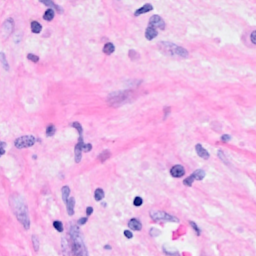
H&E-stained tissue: Breast